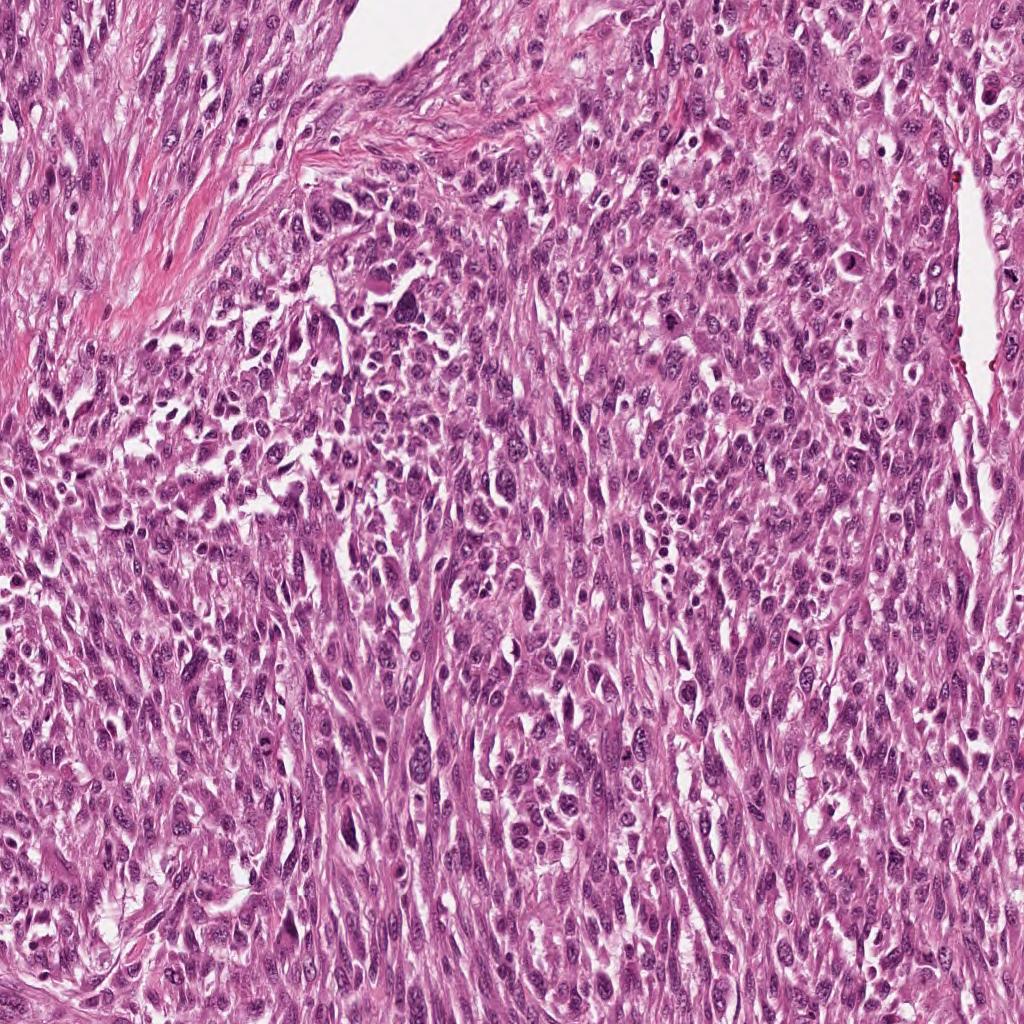
Label: Viable